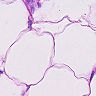
Metastatic tissue present: no